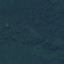
Label: Forest